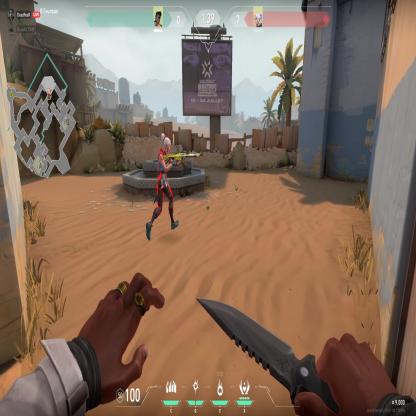
Label: enemy